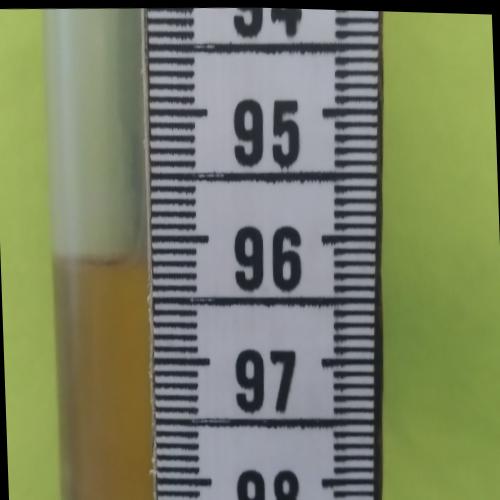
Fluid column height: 96.2 cm